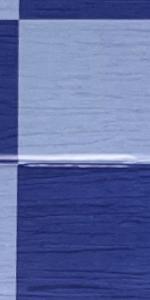
Label: Empty